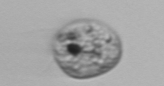
Label: Amoeba